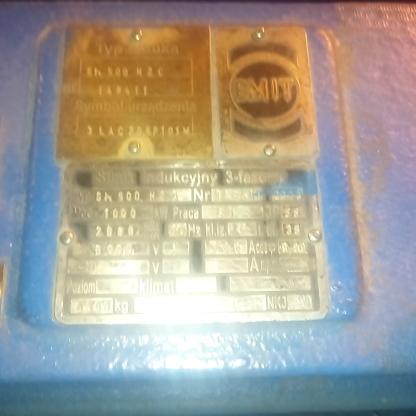
Klasa: tabliczka-znamionowa